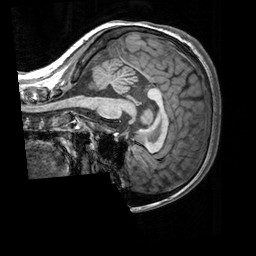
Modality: T1w
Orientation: sagittal
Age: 18
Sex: female
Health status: healthy
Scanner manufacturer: siemens
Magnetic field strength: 3 T
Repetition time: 2.3 s
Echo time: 0.00303 s